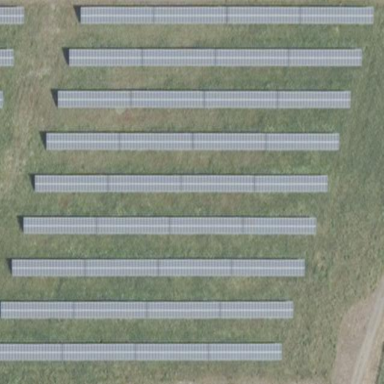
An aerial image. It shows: Solar photovoltaic panel generator.